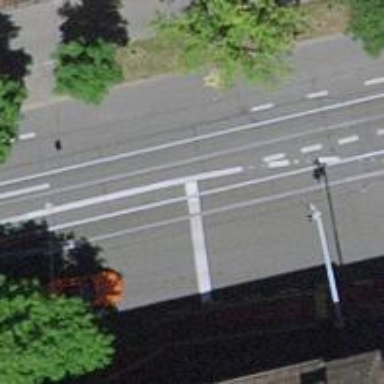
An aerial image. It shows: Road with traffic signals.